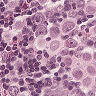
Metastatic tissue present: yes